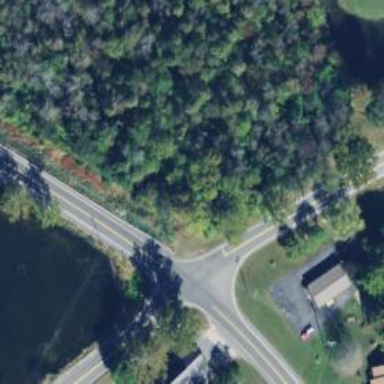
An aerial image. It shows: Stop road.